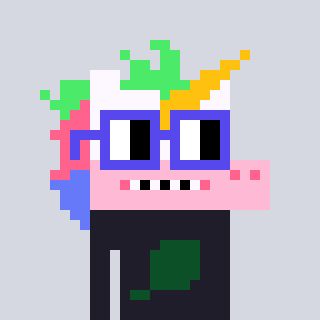
a pixel art character with square blue glasses, a unicorn-shaped head and a grayscale-colored body on a cool background